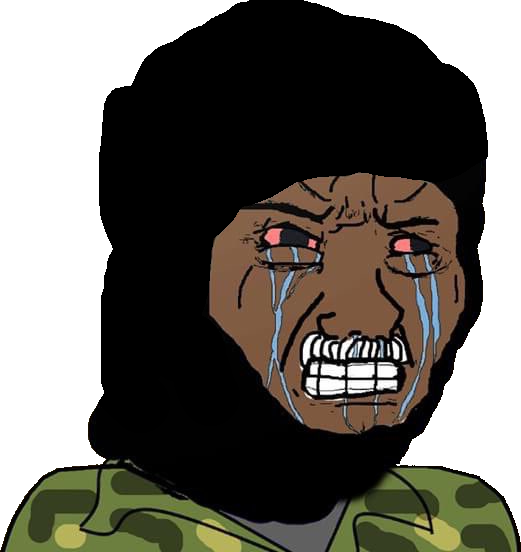
Label: 5_Crying_Wojak